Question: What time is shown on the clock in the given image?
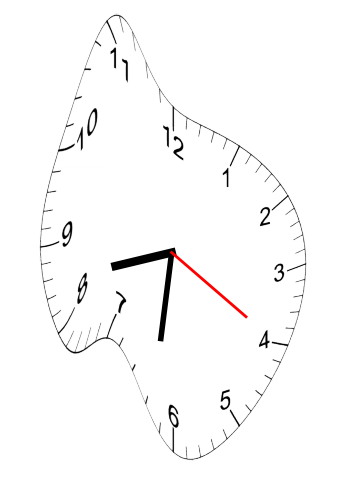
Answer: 08:31:20